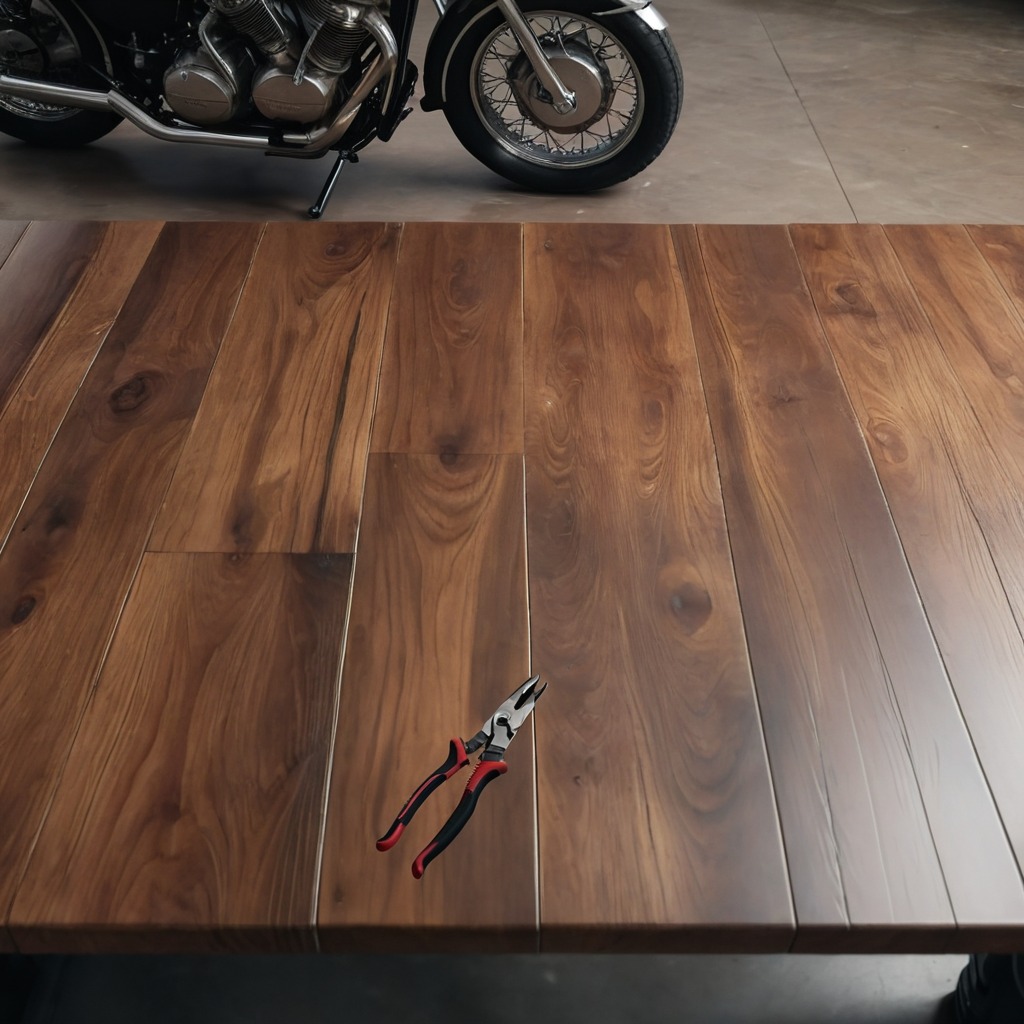
A plier is lying on the wooden table.